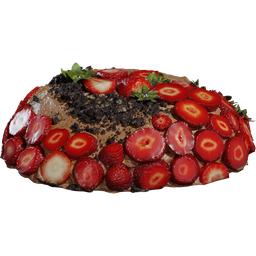
Label: decoration